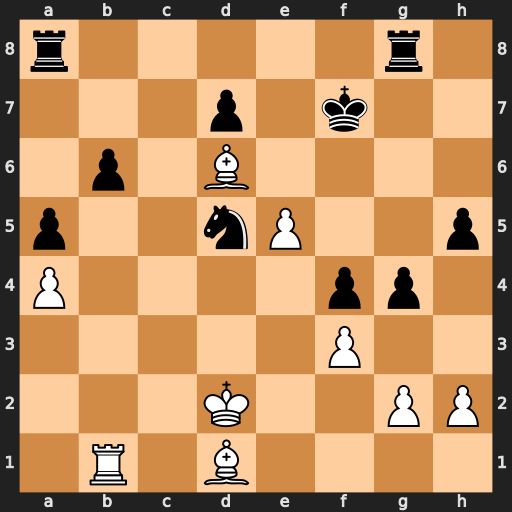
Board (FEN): r5r1/3p1k2/1p1B4/p2nP2p/P4pp1/5P2/3K2PP/1R1B4
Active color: w
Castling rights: -
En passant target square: -
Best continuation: Bb3 Kg6 Bxd5